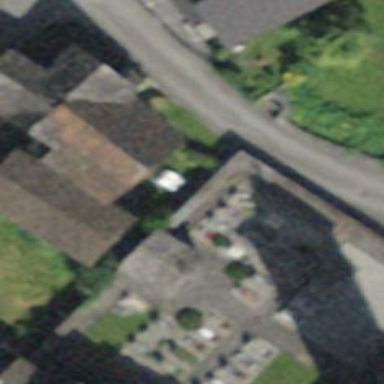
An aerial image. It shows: Detached building.